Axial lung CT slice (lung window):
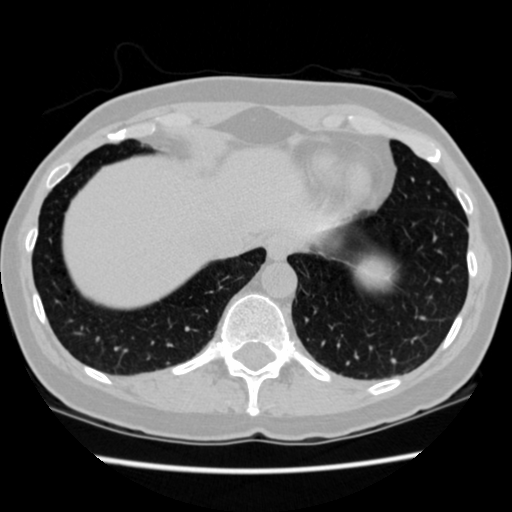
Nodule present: no